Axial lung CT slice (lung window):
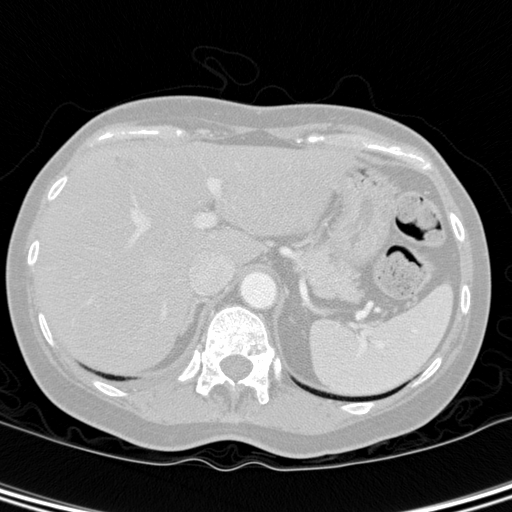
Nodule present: no